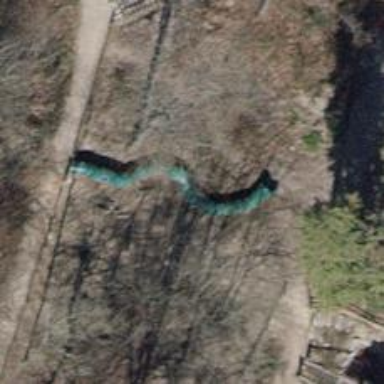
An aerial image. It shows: Playground with slide.